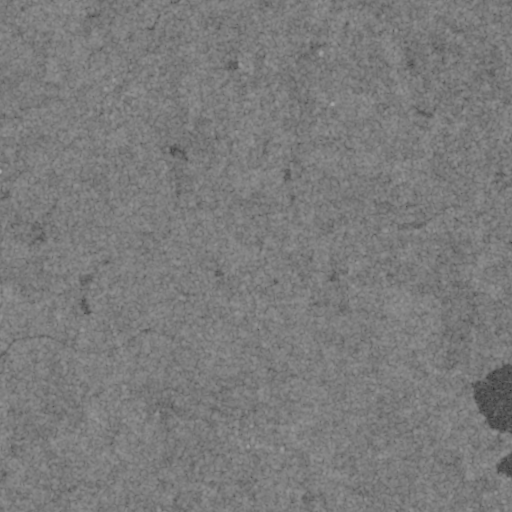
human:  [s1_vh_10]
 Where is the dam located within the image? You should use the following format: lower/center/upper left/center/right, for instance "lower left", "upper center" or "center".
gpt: The dam is located in the lower right of the image.
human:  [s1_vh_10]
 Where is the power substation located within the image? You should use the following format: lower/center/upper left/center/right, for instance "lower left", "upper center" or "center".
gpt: The power substation is located in the upper right of the image.
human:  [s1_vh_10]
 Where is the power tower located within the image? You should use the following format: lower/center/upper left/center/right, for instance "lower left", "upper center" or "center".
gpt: The power tower is located in the right of the image.
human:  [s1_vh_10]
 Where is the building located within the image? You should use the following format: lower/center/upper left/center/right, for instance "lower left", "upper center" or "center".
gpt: There is no building in the image.

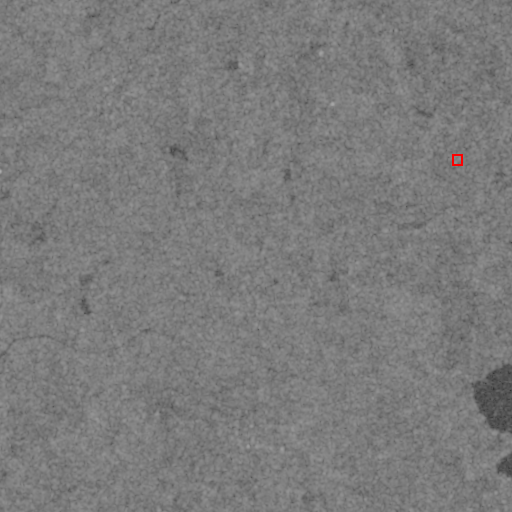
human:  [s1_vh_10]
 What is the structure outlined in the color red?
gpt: The structure outlined in red is a power substation.
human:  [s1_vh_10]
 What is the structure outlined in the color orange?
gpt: There is no orange outline.